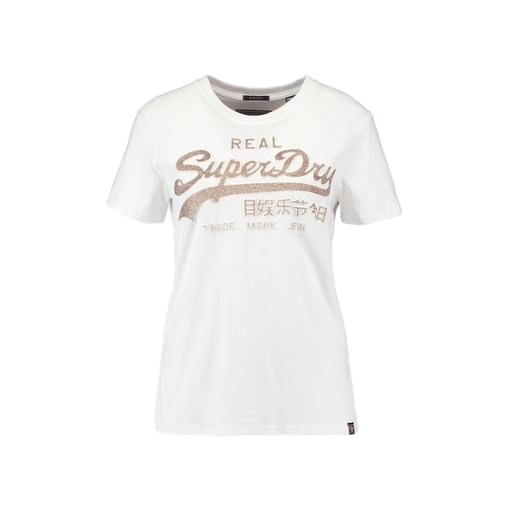
white graphic t-shirt, graphic tee, graphic t-shirt, white background